Question: I am trying to dynamically assign an attribute to an 'iron-ajax' template but it resolves to undefined.
'''
<dom-module id="products-service">
<style>
:host {
display: none;
}
</style>
<template>
<iron-ajax id="productsajax"
auto
url="http://localhost:3003/api/taxons/products"
params='{"token":"my-token"}'
method='GET'
on-response='productsLoaded'
handleAs='json'>
</iron-ajax>
</template>
</dom-module>
<script>
(function() {
Polymer({
is: 'products-service',
properties: {
categoryid: {
type: String,
notify: true,
reflectToAttribute: true
}
},
//here I am trying to add and 'id' to the 'iron-ajax' 'params' attribute.
ready: function() {
this.$.productsajax.params.id = this.categoryid;
}
});
})();
</script>
'''
The resulting url looks like this:
'''
'http://localhost:3003/api/taxons/products?token=my-token&id=undefined'
'''
The 'dom-module''s 'categoryid' property is not 'undefined' as i can see the correct property value reflected on the attributes which means it something to do with how am assigning it to the attribute. I have also tried this on the 'created' and 'attached' callbacks and still not working.
Edit:
The 'categoryid' is passed to the module when instantiating it like this:
'''
<products-service products="{{products}}" categoryid="{{categoryid}}"></products-service>
'''
As seen here the 'categoryid' passed to the service already has a value. (the element names on the image may be slightly different. I shortened them to make the question less verbose.)

The 'category-products-list' where the service is being called looks like this
'''
<dom-module id="category-products-list">
<template>
<category-products-service products="{{products}}" categoryid="{{categoryid}}"></category-products-service>
<div>
<template is="dom-repeat" items="{{products}}">
<product-card on-cart-tap="handleCart" product="{{item}}">
<img width="100" height="100">
<h3>{{item.name}}</h3>
<h4>{{item.display_price}}</h4>
</product-card>
</template>
</div>
</template>
</dom-module>
<script>
(function() {
Polymer({
is: 'category-products-list',
properties: {
categoryid: {
type: String,
notify: true,
reflectToAttribute: true
}
},
ready: function() {
//this is undefined too
console.log("categoryid in the list module: "+categoryid)
}
});
})();
</script>
'''
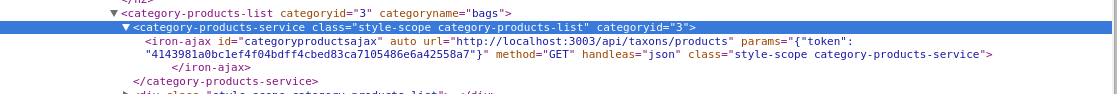
Answer: I think you're running into a combination of issues here, and need to slightly rethink your structure.
First, because the categoryid attribute is bound outside of your element its initial value will be undefined. Basically, your element is created and attached, with all lifecycle methods run, and categoryid gets set. This also means that because you have an 'iron-ajax' with 'auto' set, it will initially try to make a request with the information it is first given.
My recommended changes:
'''
<dom-module id="products-service">
<style>
:host {
display: none;
}
</style>
<template>
<iron-ajax id="productsajax"
url="http://localhost:3003/api/taxons/products"
params='{"token":"my-token"}'
method='GET'
on-response='productsLoaded'
handleAs='json'>
</iron-ajax>
</template>
</dom-module>
<script>
(function() {
Polymer({
is: 'products-service',
properties: {
categoryid: {
type: String,
notify: true,
reflectToAttribute: true
}
},
observers: [
// Note that this function will not fire until *all* parameters
// given have been set to something other than 'undefined'
'attributesReady(categoryid)'
],
attributesReady: function(categoryid) {
this.$.productsajax.params.id = categoryid;
// With the removal of 'auto' we must initiate the request
// declaratively, but now we can be assured that all necessary
// parameters have been set first.
this.$.productsajax.generateRequest();
}
});
})();
</script>
'''